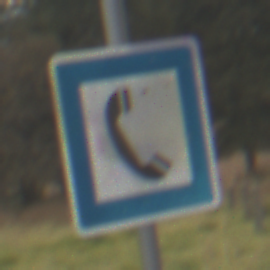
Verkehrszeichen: Fernsprecher
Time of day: MorningAfternoon
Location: Outdoor (Nature)
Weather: Overcast
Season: NotSpecified
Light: Natural